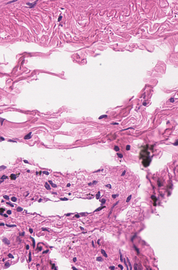
Tumor epithelial tissue: no
Tumor-associated stroma tissue: no
Normal tissue: yes